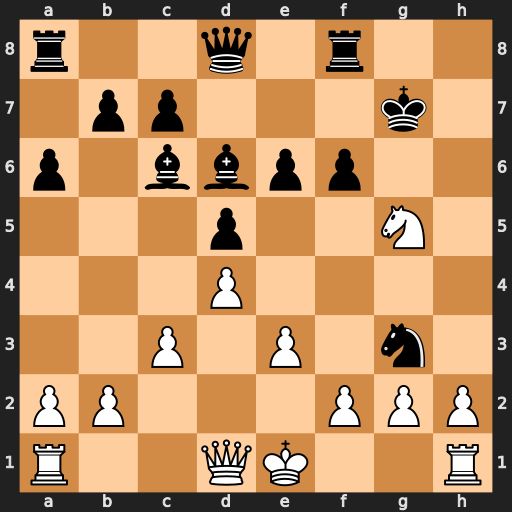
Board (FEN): r2q1r2/1pp3k1/p1bbpp2/3p2N1/3P4/2P1P1n1/PP3PPP/R2QK2R
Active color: w
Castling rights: KQ
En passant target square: -
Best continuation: Nxe6+ Kf7 Nxd8+